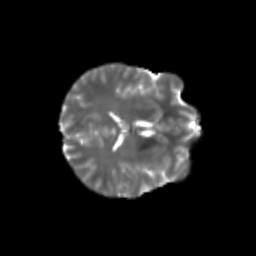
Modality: T2w
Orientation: axial
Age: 20
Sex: male
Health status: healthy
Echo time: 0.074 s